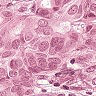
Metastatic tissue present: yes